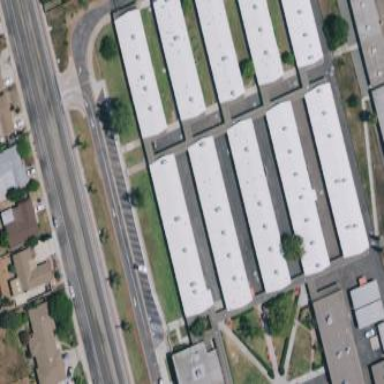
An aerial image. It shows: View of roof of building.